Question: I am trying to remove the white view behind the alphabet indexer but have had no luck.
I am trying to make it clear but nothing has worked for me so far.

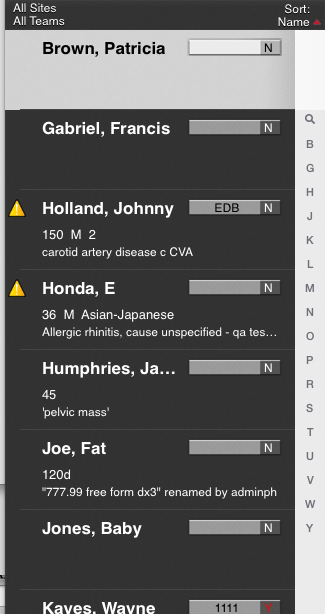
Answer: 'sectionIndexBackgroundColor' is what your looking for. You can do something like this,
'''
tableView.sectionIndexBackgroundColor = [UIColor clearColor];
'''
If you want to change the color of the highlighted state, use the following property.
'''
tableView.sectionIndexTrackingBackgroundColor = [UIColor redColor];
'''
Keep in mind that 'sectionIndexBackgroundColor' became available in iOS7. So if your supporting iOS6 you might want to call something like this.
'''
if ([tableView respondsToSelector:@selector(sectionIndexBackgroundColor)]) {
tableView.sectionIndexBackgroundColor = [UIColor clearColor];
}
'''